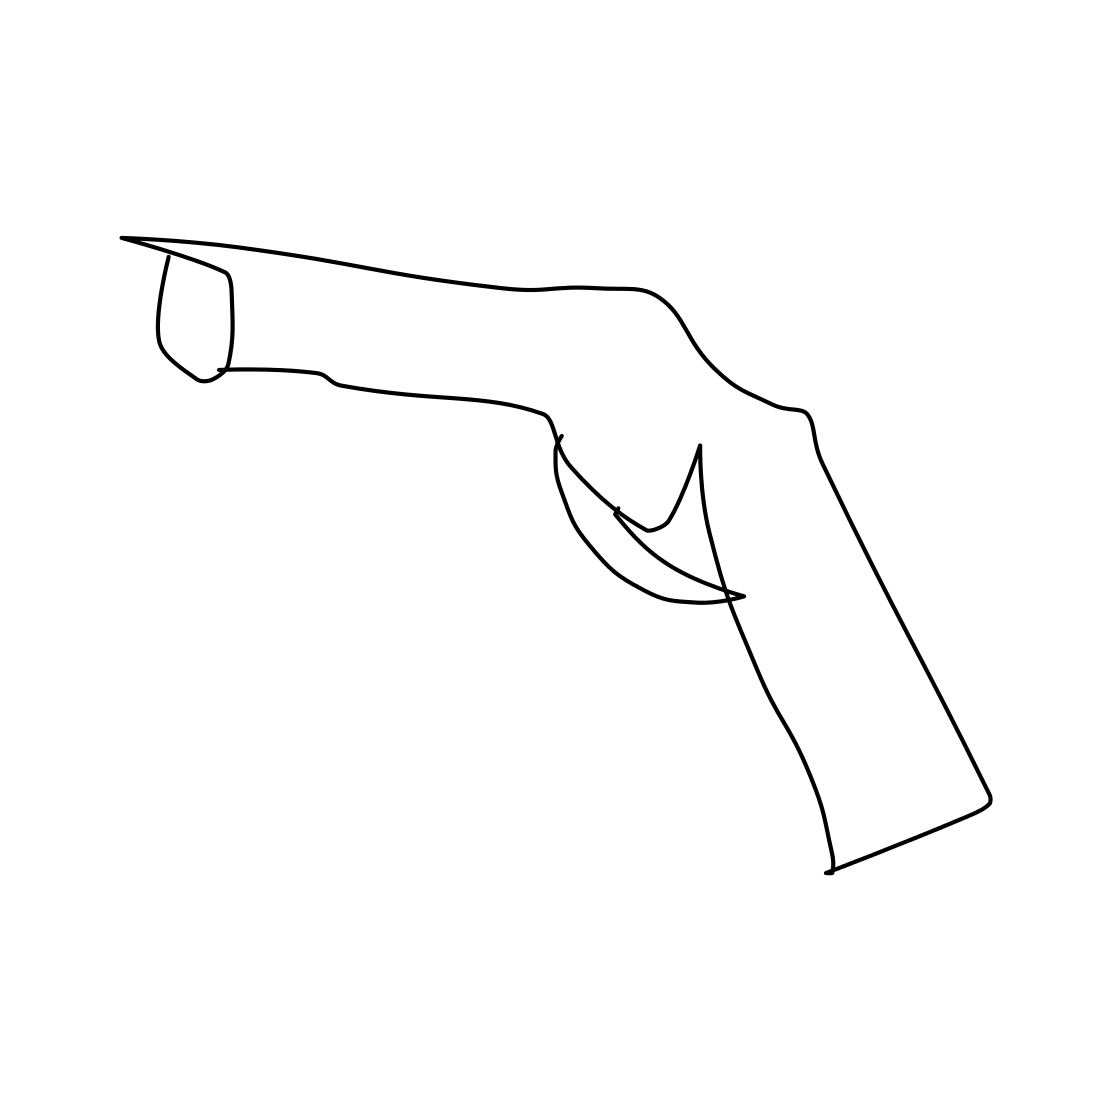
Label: rifle